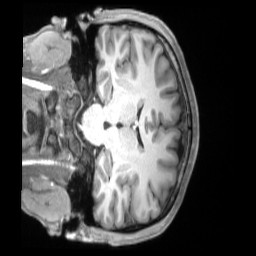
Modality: T1w
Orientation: coronal
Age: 21
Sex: male
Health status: ill
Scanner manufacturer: siemens
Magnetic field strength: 3 T
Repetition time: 2.2 s
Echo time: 0.00157 s